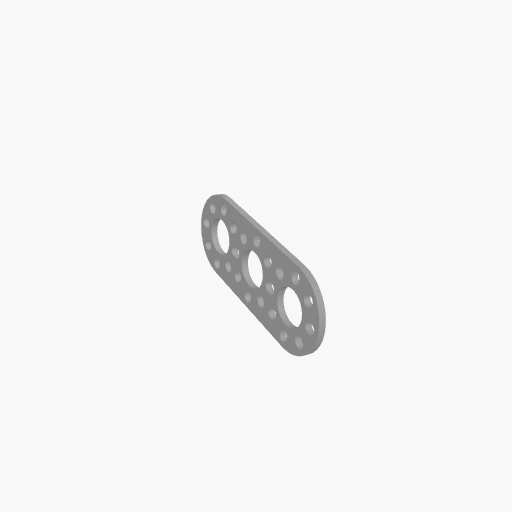
Part: PatternPlateRoundEnd3H